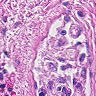
Metastatic tissue present: no